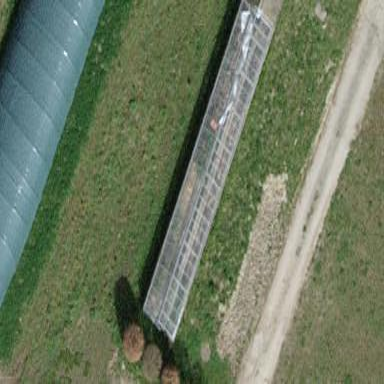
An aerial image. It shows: Greenhouse.